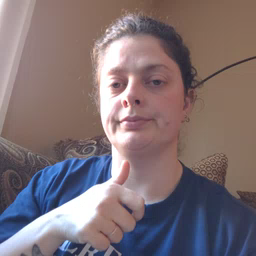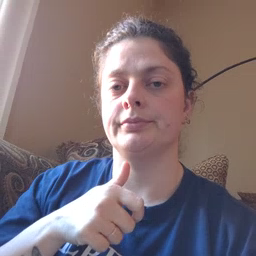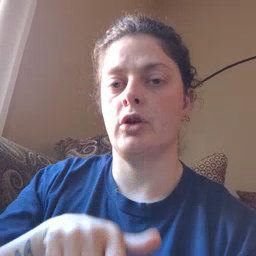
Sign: another